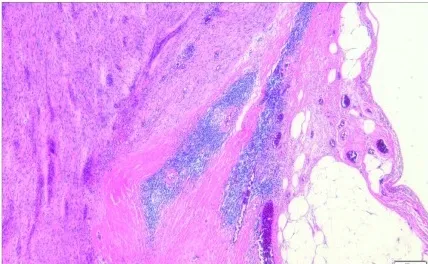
Hematoxylin and eosin (H&E) stain. (
C) Lymphoid cuffing surrounding tumor cells is shown.
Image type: pathology (h&e)